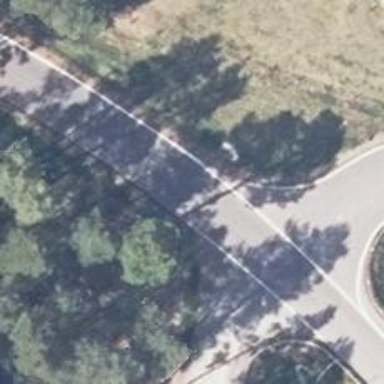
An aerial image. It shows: Tertiary road with asphalt surface.